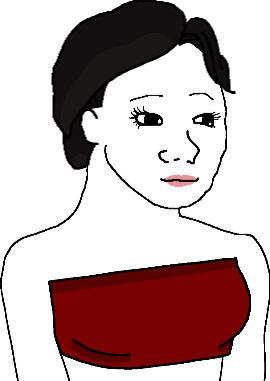
Label: 5_Trad_Wife